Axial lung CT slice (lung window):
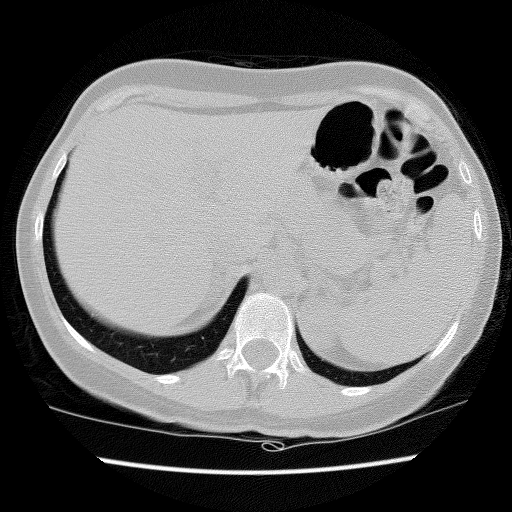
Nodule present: no